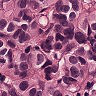
Metastatic tissue present: yes